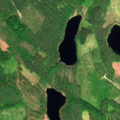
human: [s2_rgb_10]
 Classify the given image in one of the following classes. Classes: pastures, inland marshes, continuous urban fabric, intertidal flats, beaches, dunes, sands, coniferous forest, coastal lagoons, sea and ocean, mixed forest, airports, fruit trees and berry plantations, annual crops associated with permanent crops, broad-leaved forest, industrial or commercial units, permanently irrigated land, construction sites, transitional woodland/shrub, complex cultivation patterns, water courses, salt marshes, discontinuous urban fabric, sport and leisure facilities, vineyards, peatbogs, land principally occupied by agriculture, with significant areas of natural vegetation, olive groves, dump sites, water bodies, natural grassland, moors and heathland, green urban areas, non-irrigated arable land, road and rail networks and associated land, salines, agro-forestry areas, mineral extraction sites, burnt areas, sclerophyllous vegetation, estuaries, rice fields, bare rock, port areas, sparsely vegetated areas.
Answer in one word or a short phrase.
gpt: coniferous forest, mixed forest